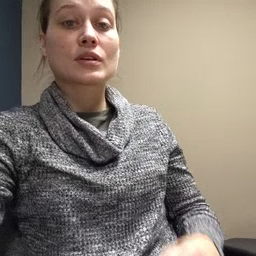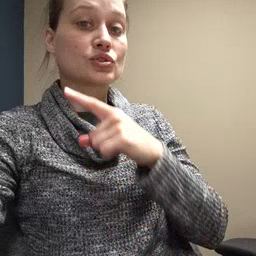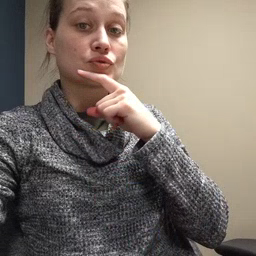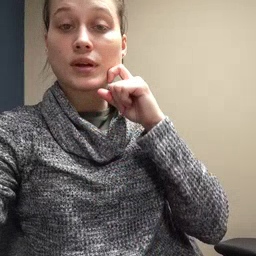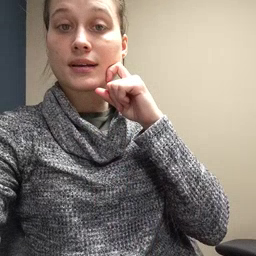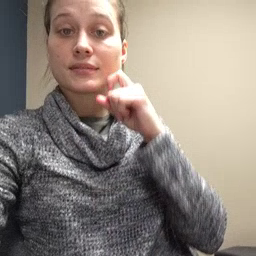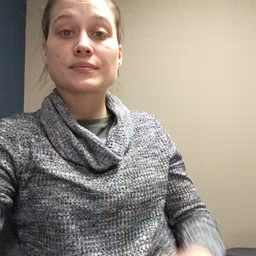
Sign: dry